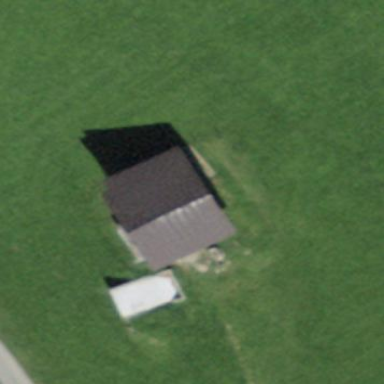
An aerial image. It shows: Barn.